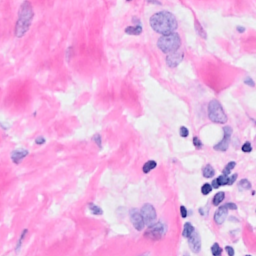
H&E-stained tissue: Breast